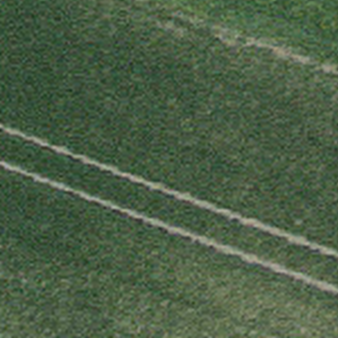
Label: other